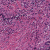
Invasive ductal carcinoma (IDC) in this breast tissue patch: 1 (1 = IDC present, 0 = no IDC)